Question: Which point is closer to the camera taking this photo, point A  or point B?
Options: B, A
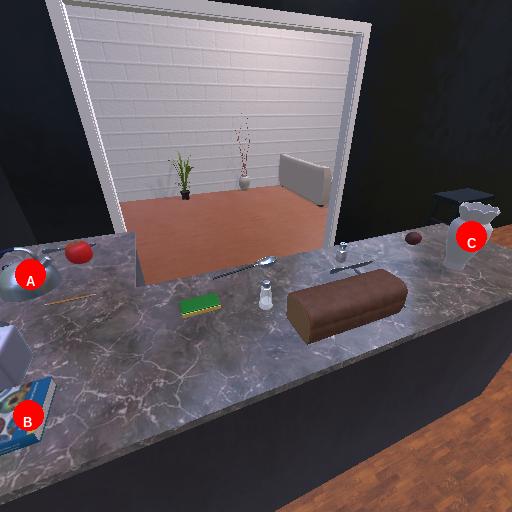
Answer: B